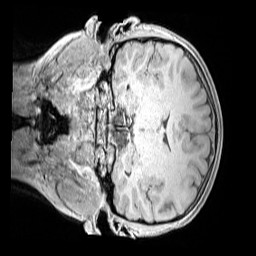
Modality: MP2RAGE
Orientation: coronal
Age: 10
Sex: male
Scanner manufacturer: siemens
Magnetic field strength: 3 T
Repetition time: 4 s
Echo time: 0.00299 s